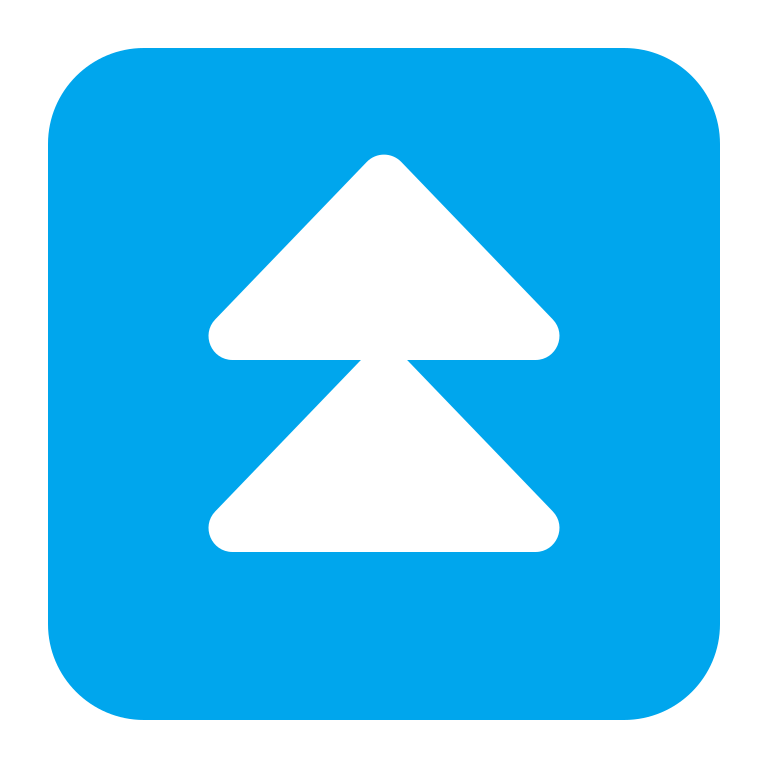
fast up button flat